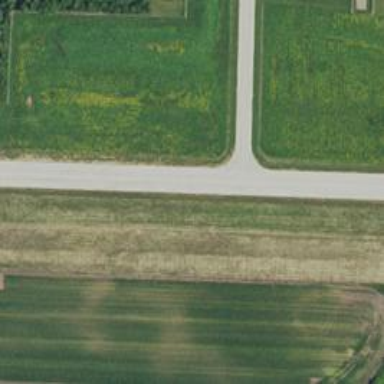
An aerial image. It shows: Image of taxiway at airport.